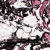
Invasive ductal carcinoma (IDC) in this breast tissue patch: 0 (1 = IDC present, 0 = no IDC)